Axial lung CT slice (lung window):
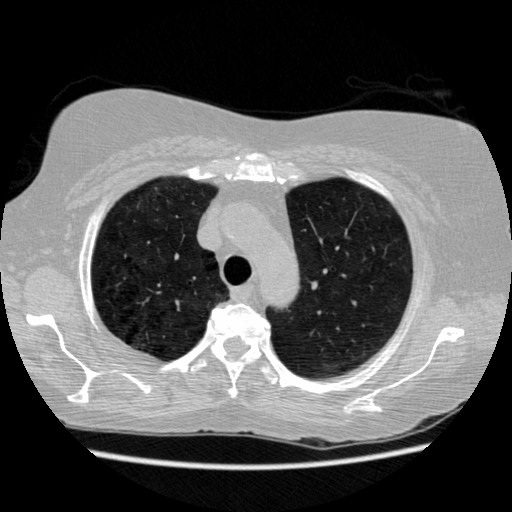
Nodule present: no